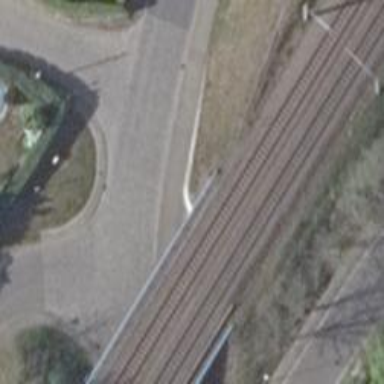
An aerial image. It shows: Railway bridge with electrified contact lines.